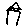
Label: house